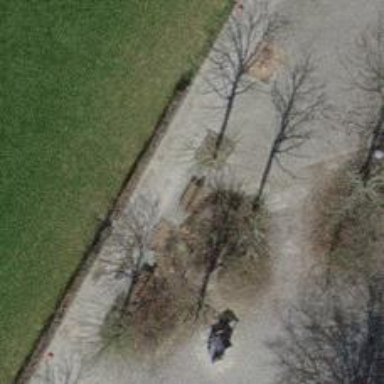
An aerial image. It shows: Bench for seating.